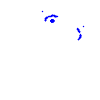
Particle: proton